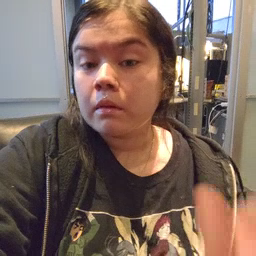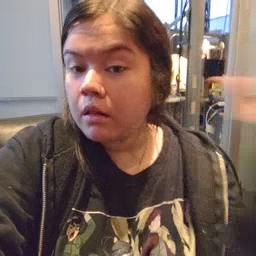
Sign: loud